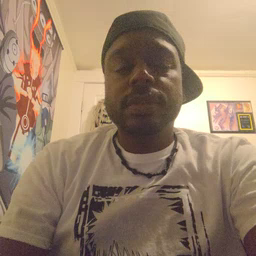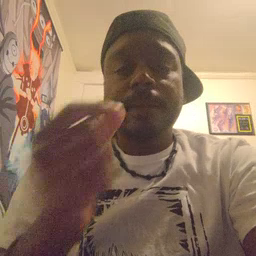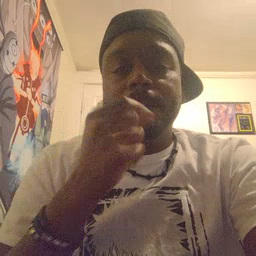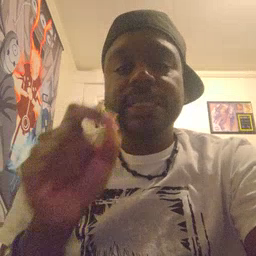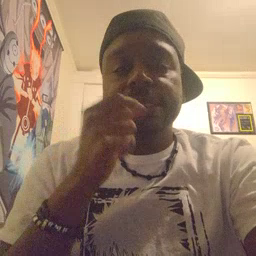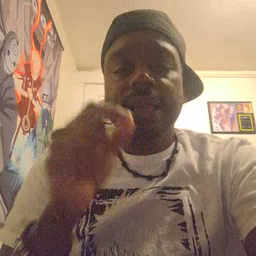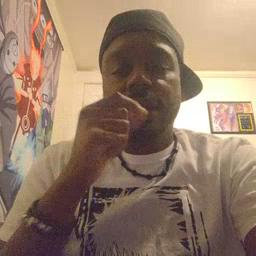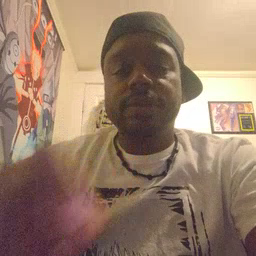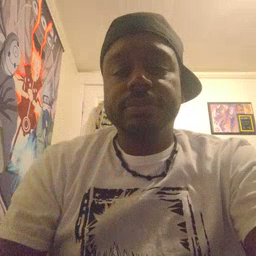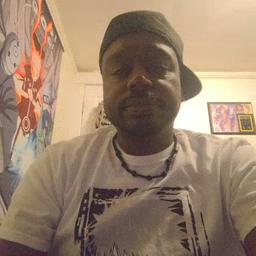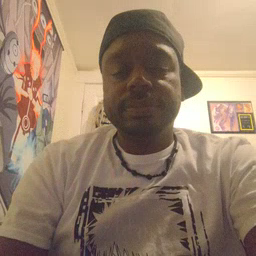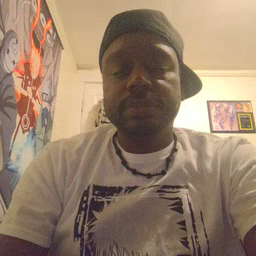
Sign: pencil